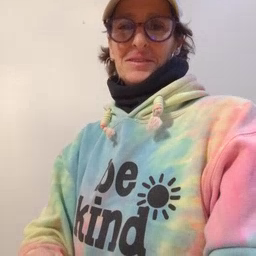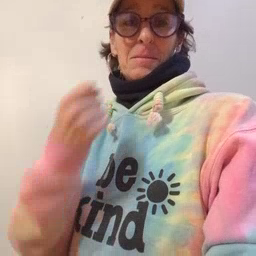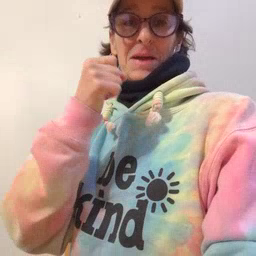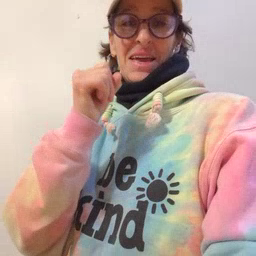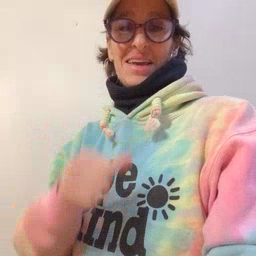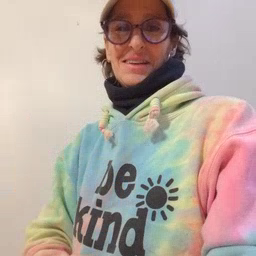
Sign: make